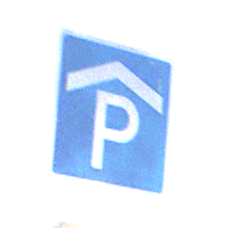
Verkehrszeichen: Parkhaus
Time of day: SunriseSunset
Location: Outdoor (Nature)
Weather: Clear
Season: NotSpecified
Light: Natural